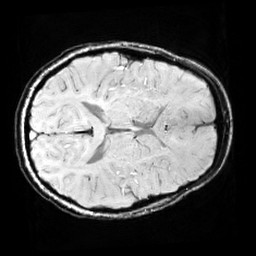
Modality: SWI
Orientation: axial
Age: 13
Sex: male
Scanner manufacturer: siemens
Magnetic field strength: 3 T
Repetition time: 0.027 s
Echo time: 0.02 s